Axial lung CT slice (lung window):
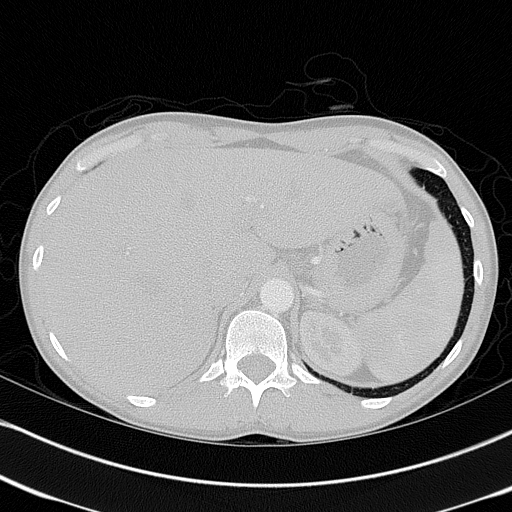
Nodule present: no